Field crop: maize
Growth stage: 2
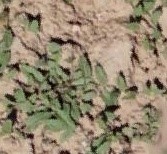
Species: convolvulus